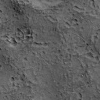
Atmospheric dust classification: not_dusty